Question: I have create a DecoratedTabPanel in GWT
'''
<g:HorizontalPanel ui:field="hpnlTab">
<g:DecoratedTabPanel animationEnabled="true" ui:field="tabQuran" width="499px" height="281px">
<g:Tab text="Quran">
<g:HTMLPanel width="249px" height="262px" ui:field="quranTab">
<!-- <div class="{style.qFrameMiddle}" id="middleFrame">-->
<div ui:field="quranText" class="{style.quranText}">
</div>
</g:HTMLPanel>
</g:Tab>
<g:Tab text="Translation">
<g:HTMLPanel width="7cm" height="249px"/>
</g:Tab>
</g:DecoratedTabPanel>
</g:HorizontalPanel>
'''
Its working fine , showing the word Testing, when i click on testing, its also opens the HtmlPanel , but the problem is , its not showing TABS, just a simple text, see the image
thanks

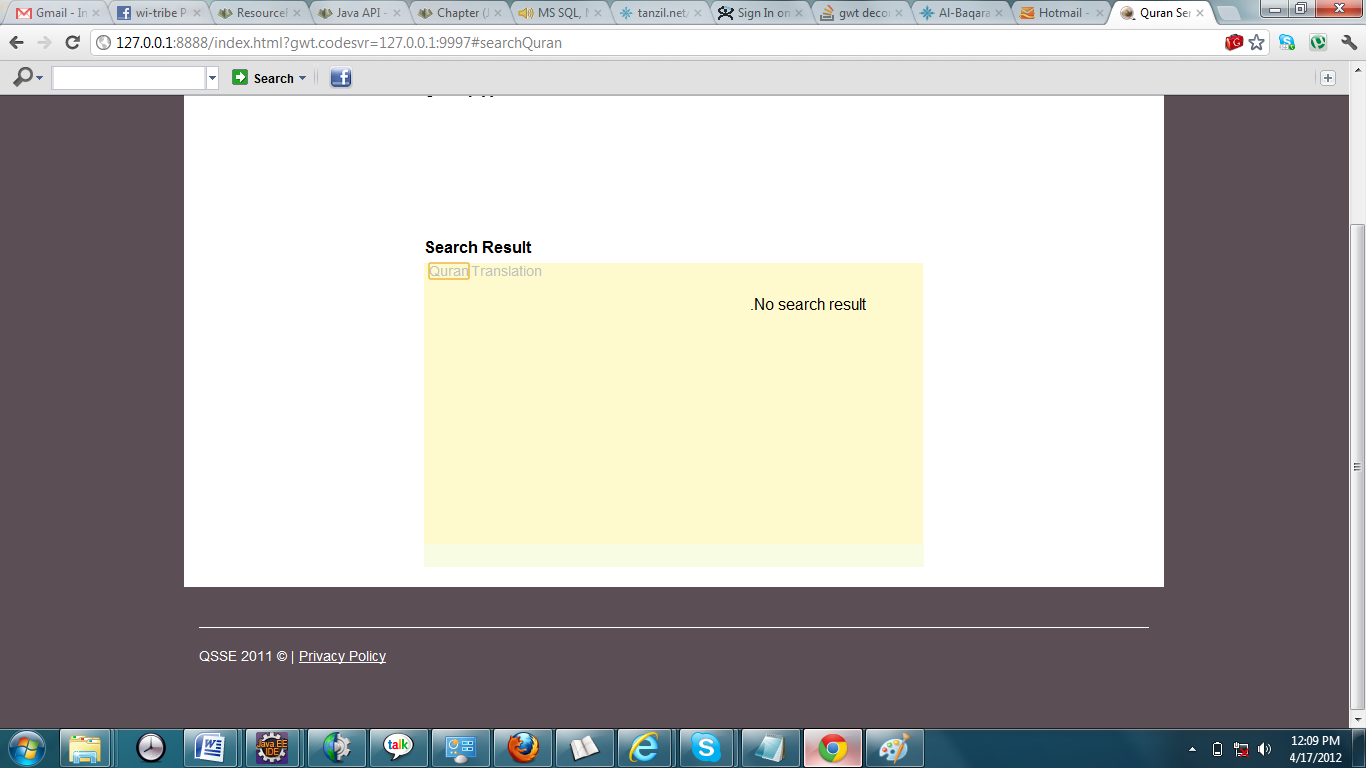
Answer: Make sure in your ModuleName.gwt.xml has inherited standard theme or another one:
'''
<inherits name="com.google.gwt.user.theme.standard.Standard"/>
'''
Or you are somewhere overriding its default styles.